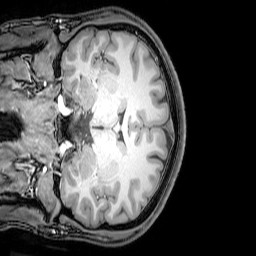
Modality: T1w
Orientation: coronal
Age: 23
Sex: male
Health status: healthy
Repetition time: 0.081 s
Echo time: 0.037 s